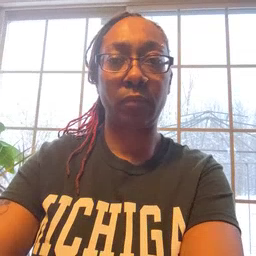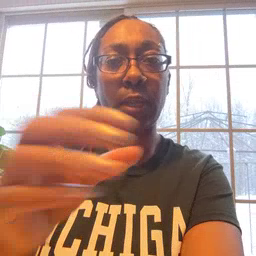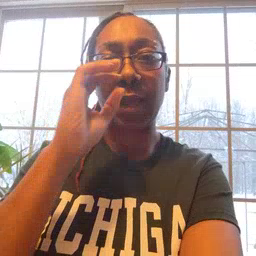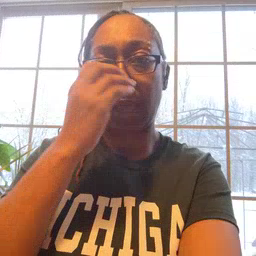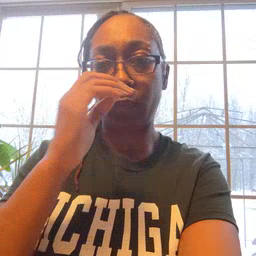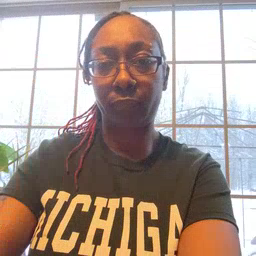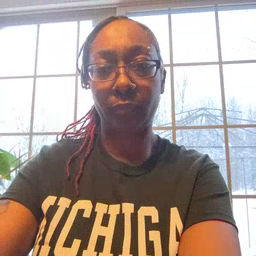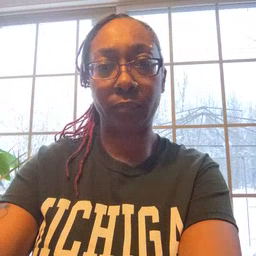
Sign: clown